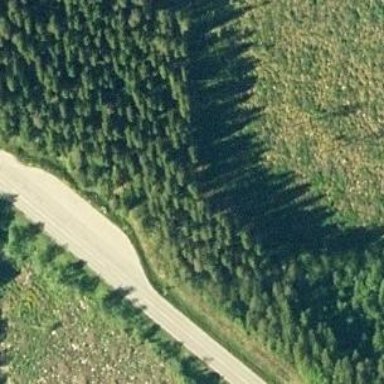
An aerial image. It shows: Rest area along the road.